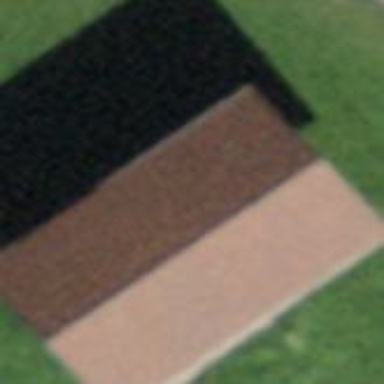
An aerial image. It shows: Rural barn.